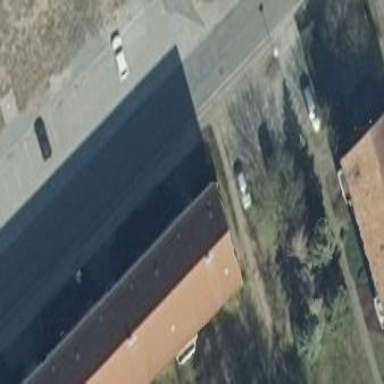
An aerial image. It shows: Gabled roof apartments building.